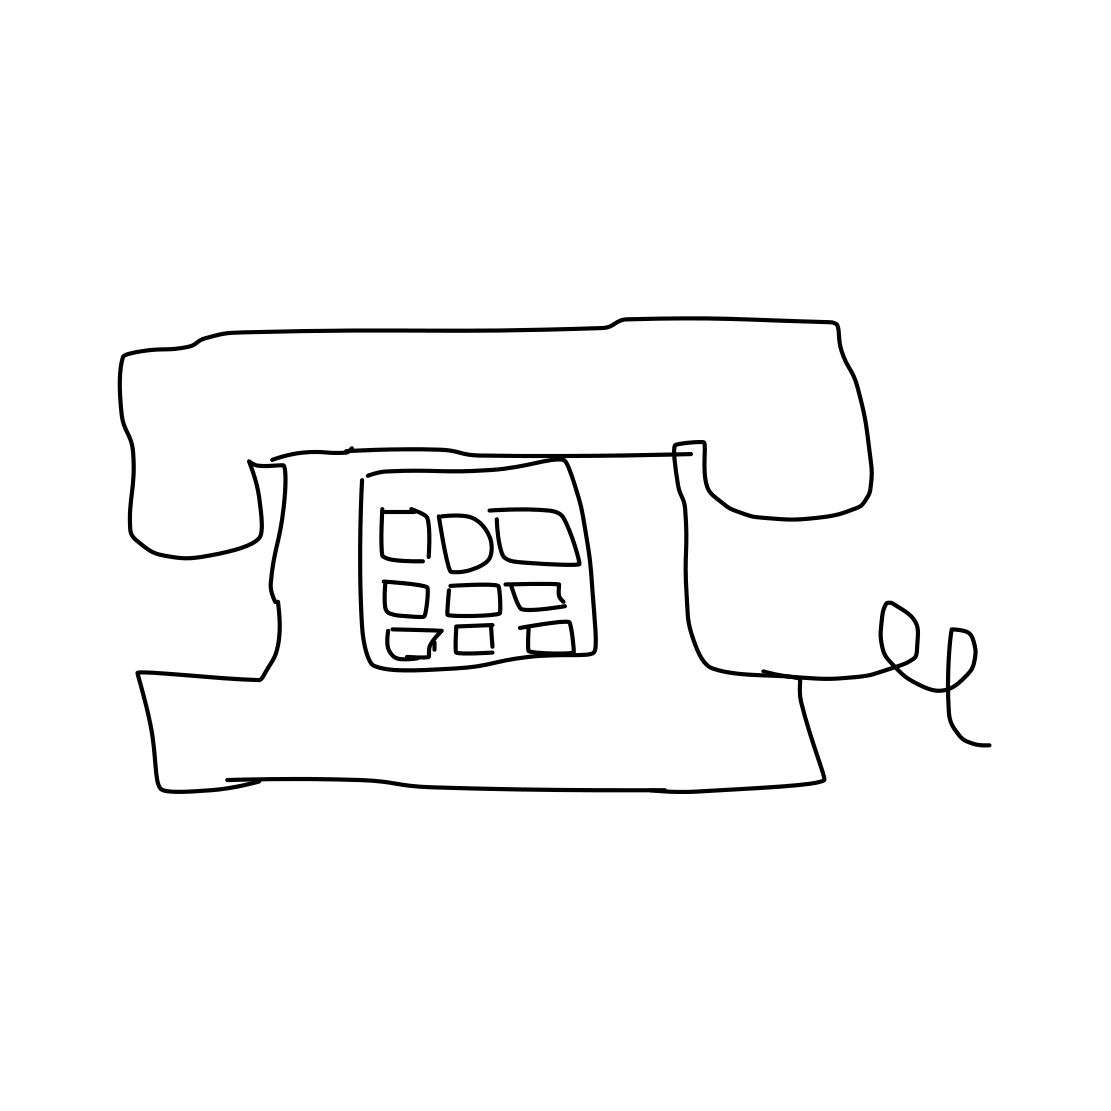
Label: telephone